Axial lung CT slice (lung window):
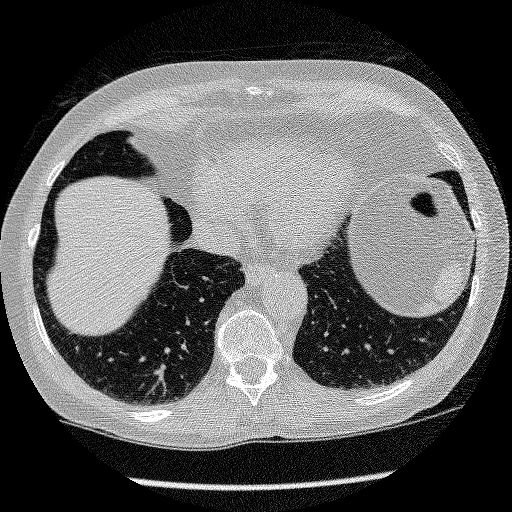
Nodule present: no